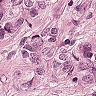
Metastatic tissue present: yes